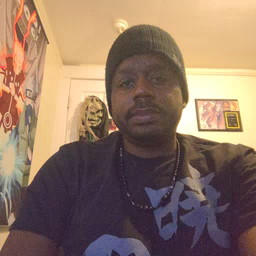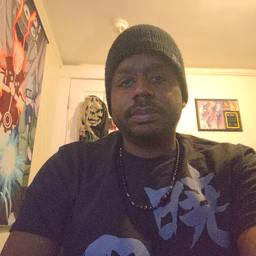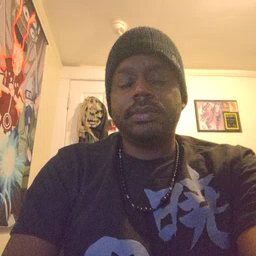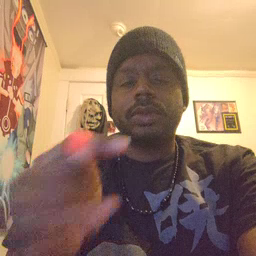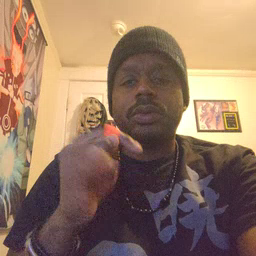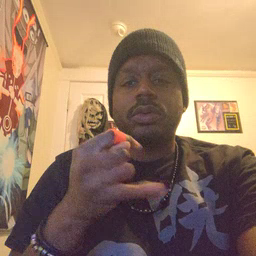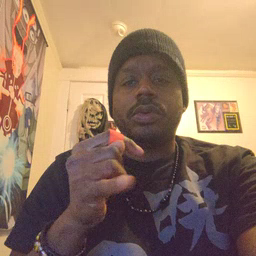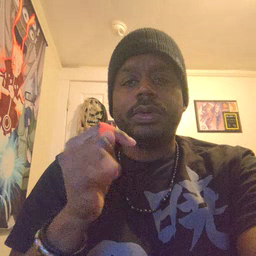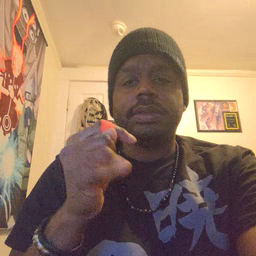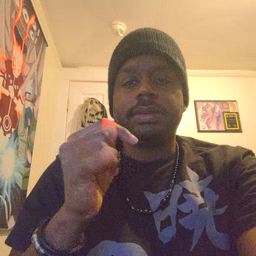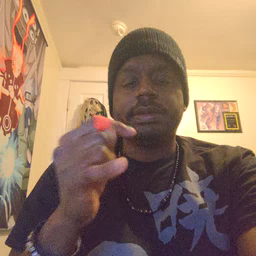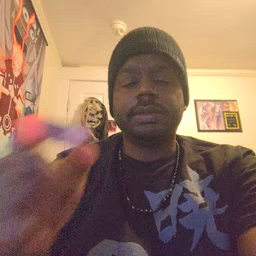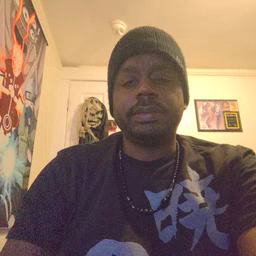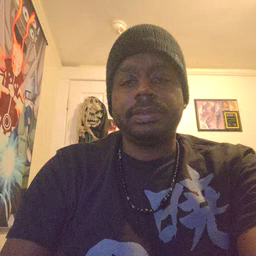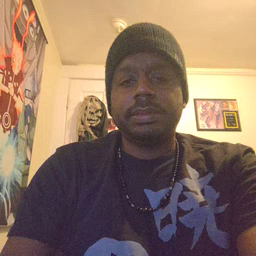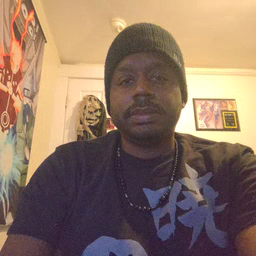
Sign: toy